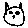
Label: cat